Question: My control is being kept alive because of command it is bound to. How can I break this reference? This is causing a major memory leak in my application. The control is inside of a DataTemplate so I have no direct access to it.
Here is my ANTS memory profile:

How on earth do I break this connection?
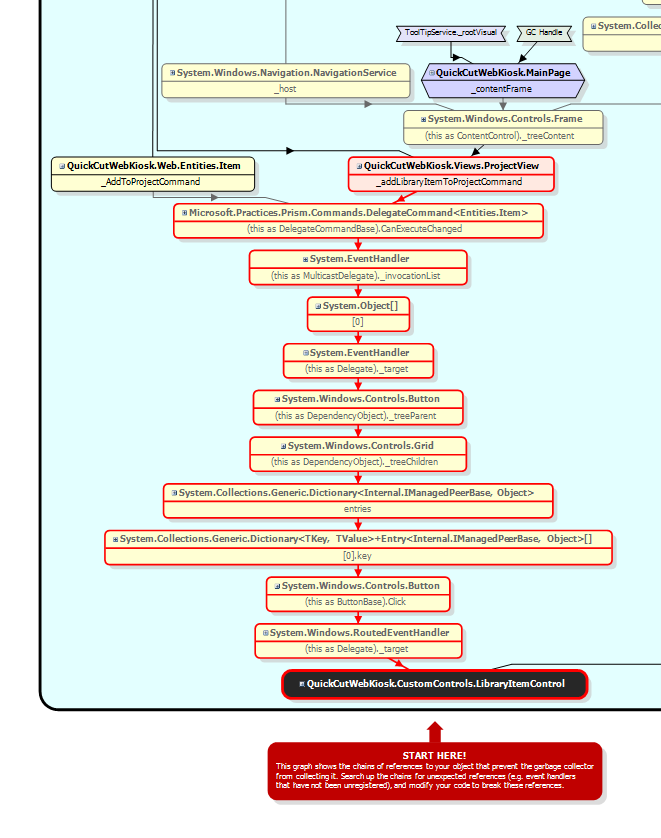
Answer: Though I incorporated 'WeakEventListener', I discovered that my problem was with the control I was using to wrap up my images. I was hooking it up to 'DownloadProgress', 'ImageOpened', and 'ImageFailed' events and never unhooked them. My thinking was that nothing else in my code was touching the 'BitmapImage' objects so they would be garbage collected with the control. This, it sees, is not the case. The 'BitmapImage' objects were referenced by a static member (and therefore a GC root) deep within Microsoft's code called "ManagedPeerTable.PeggedManagedPeersWithRefs". It was so deep that a Google search returned only five results for it. Now I suppose there will be six.